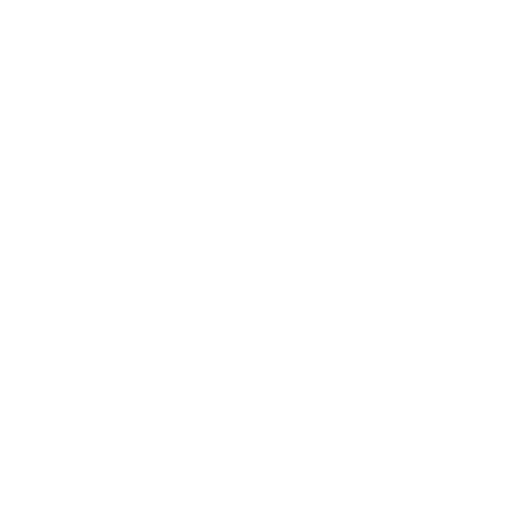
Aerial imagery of bar in Maine named Triangles containing only open water